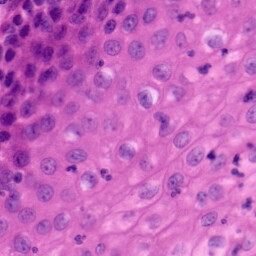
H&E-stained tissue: Tonsil